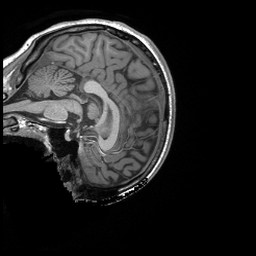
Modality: T1w
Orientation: sagittal
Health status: ill
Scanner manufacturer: siemens
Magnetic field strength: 3 T
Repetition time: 2.3 s
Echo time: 0.00243 s